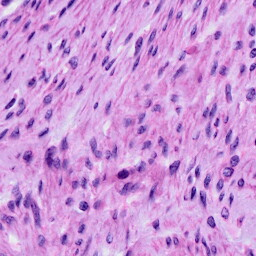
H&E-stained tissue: Cervix